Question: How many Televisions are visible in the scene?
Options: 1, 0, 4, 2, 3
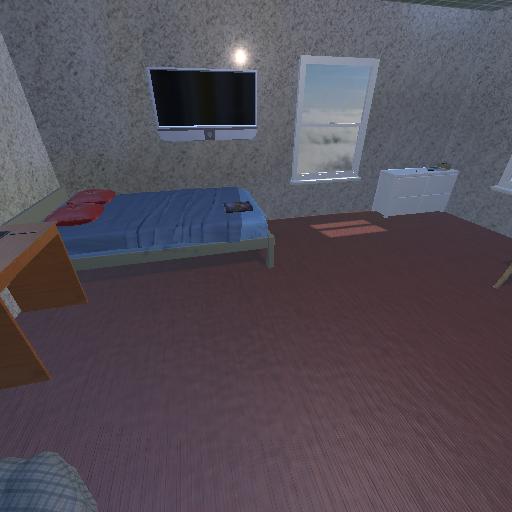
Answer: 1